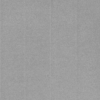
Label: dusty